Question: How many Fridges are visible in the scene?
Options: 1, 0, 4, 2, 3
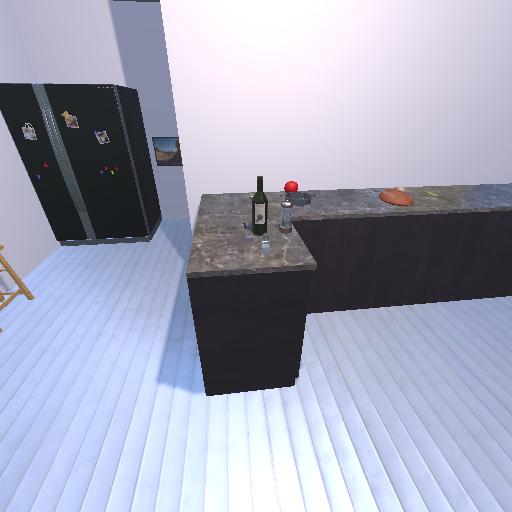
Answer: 1